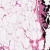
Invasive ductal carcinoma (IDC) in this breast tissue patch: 0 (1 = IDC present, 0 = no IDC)